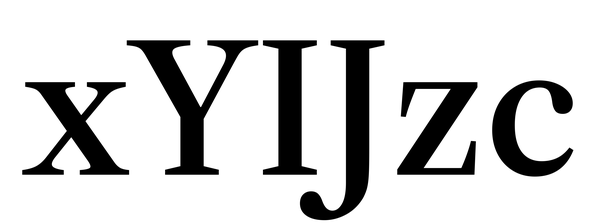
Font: LibreCaslonText_Medium